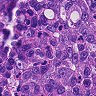
Metastatic tissue present: yes